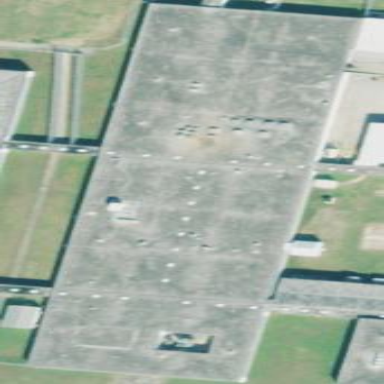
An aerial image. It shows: Flat-roofed prison building.